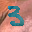
Label: 3